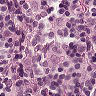
Metastatic tissue present: no